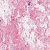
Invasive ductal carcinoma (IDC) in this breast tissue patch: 0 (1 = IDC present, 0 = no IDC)